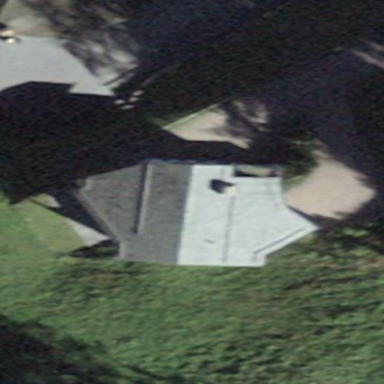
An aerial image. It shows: Building with tile roof.